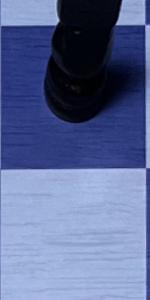
Label: Empty